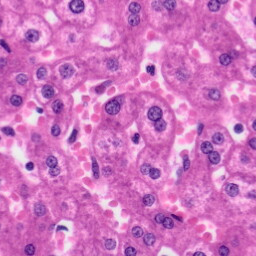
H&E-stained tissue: Liver